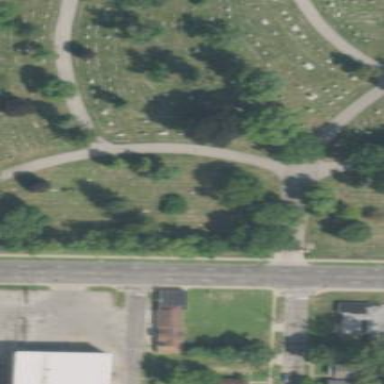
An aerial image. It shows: Cemetery.